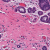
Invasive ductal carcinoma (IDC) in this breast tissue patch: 0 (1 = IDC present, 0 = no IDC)